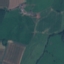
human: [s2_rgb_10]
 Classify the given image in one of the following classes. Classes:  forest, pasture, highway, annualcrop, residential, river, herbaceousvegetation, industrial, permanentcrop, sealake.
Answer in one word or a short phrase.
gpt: Pasture